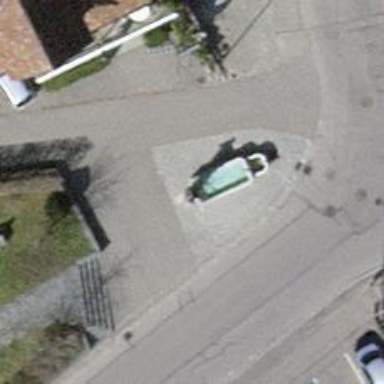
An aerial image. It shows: Fountain.